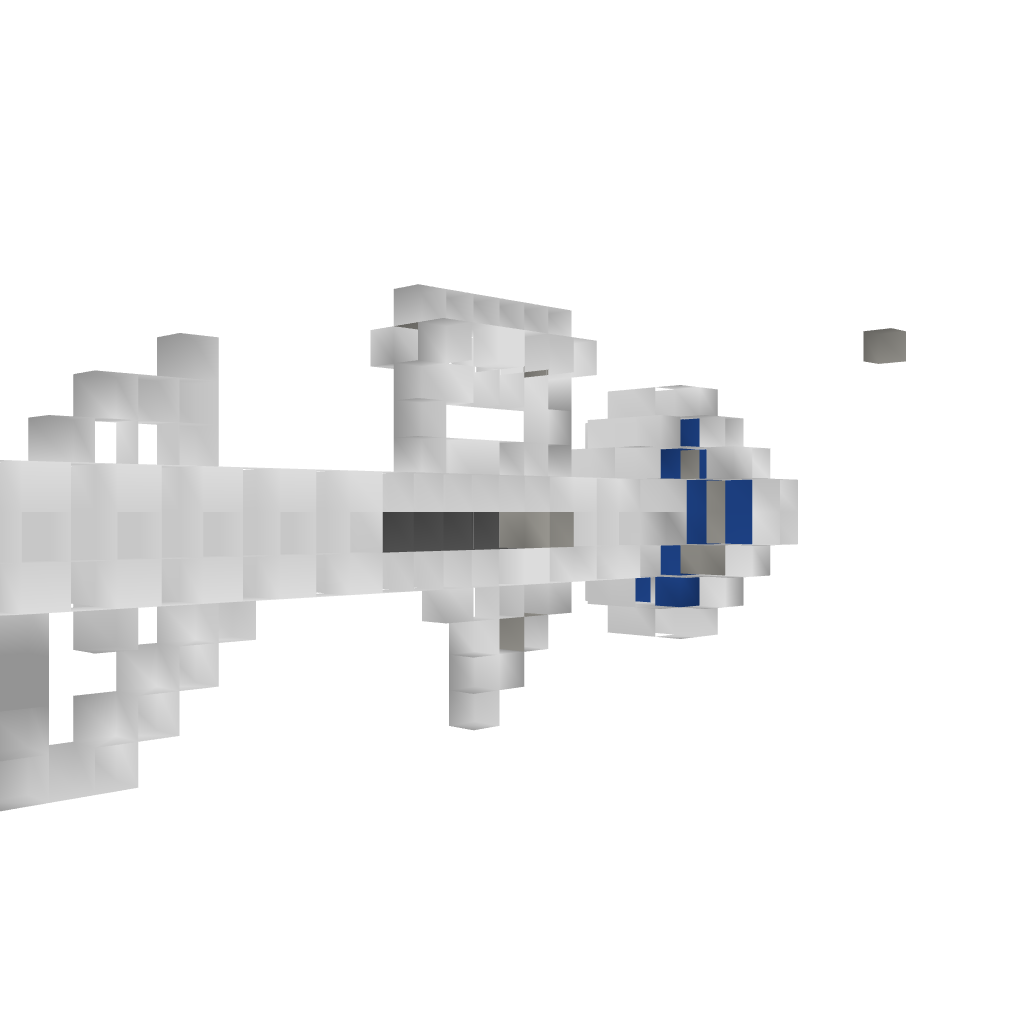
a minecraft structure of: Thunder Gun